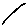
Label: line